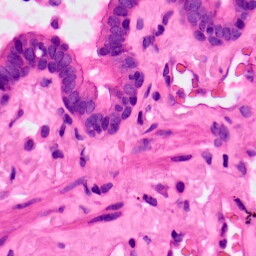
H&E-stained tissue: Lung